Field crop: tomato
Growth stage: 1
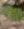
Species: solanum